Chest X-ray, PA view. Patient: 2 years old, sex F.
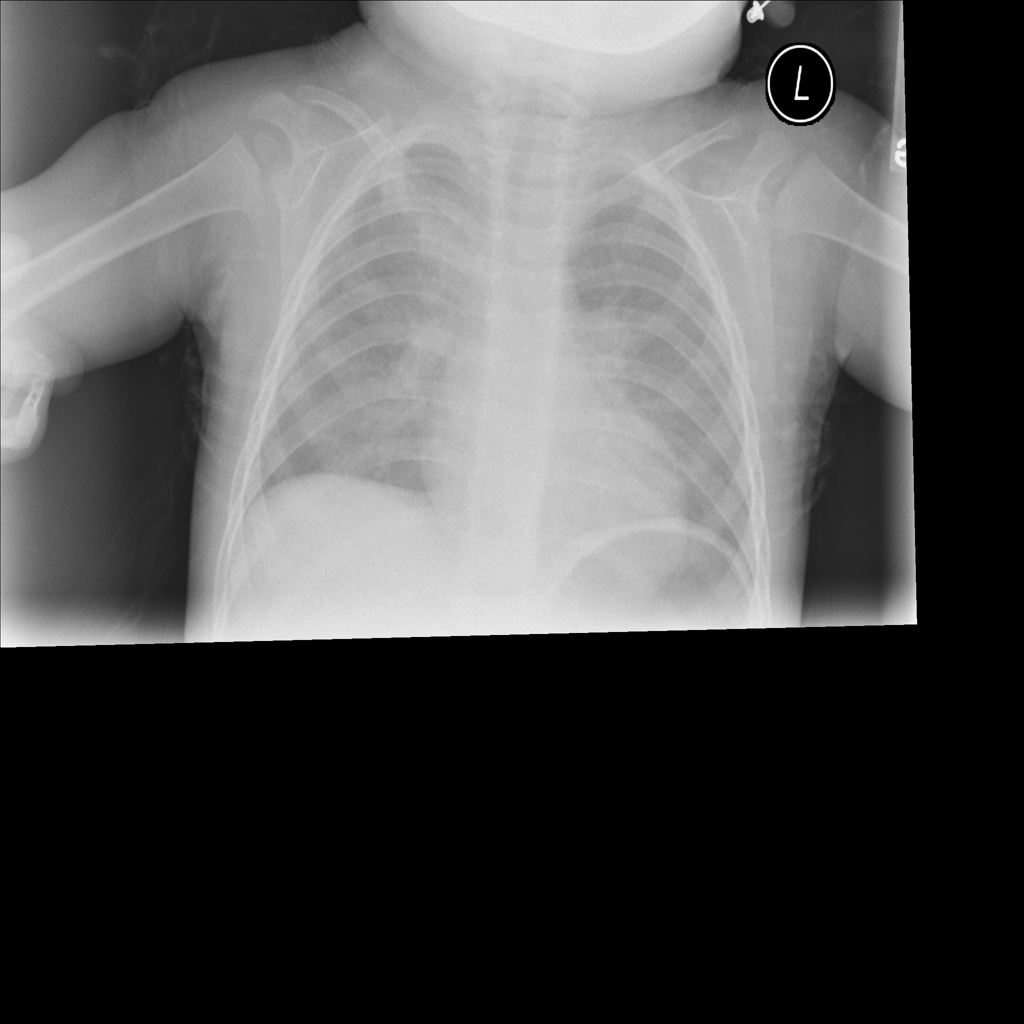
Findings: Infiltration